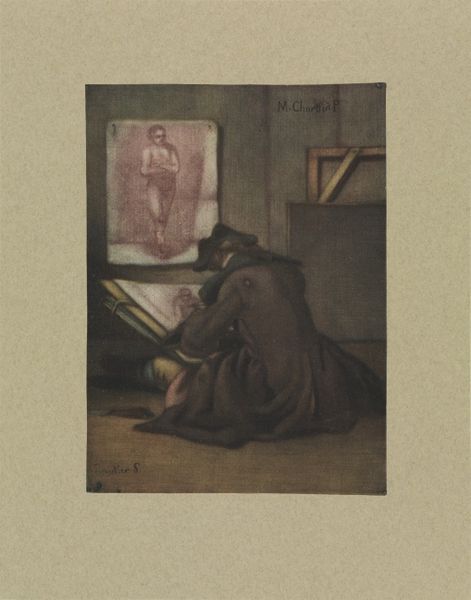
Titel: Der Zeichner (Le dessinateur devant le modèle)
Künstler: Jacques-Fabien Gautier-Dagoty
Standort: Karlsruhe
Institution: Staatliche Kunsthalle Karlsruhe
Schlagwörter: akt, blätter, dunkel, gemälde, mann, nackt, schatten, grün, sitzen, braun, frankreich, frau, frisur, grau, holz, hut, kreide, pastell, rücken, schwarz, skizze, zeichnung, zimmer, rot, malerei, hose, jacke, mütze, wand, arm, kragen, lang, mensch, rahmen, bild, herr, holland, niederlande, portrait, signatur, boden, figur, haare, kutte, mantel, sitzend, stehend, blatt, england, gebeugt, rosa, arbeit, stilleben, rückenansicht, schrift, bilder, bilderrahmen, papier, modell, man, fußboden, übung, arbeiten, grafik, weis, französisch, lehnen, hat, men, oil, people, red, white, black, collar, dark, female, gouache, gray, green, hair, interior, lady, painting, robe, room, seat, seated, sit, sitting, wall, woman, zopf, atelier, maler, staffelei, looking, picture, pink, brown, floor, unscharf, hängen, unterschrift, buch, bedeckt, rückenfigur, loch, künstler, seite, scharz, knien, leinwand, dreispitz, stiefel, chardin, malen, kopie, rückansicht, schoss, hand, verschwommen, werkstatt, wood, zeichnen, naked, nude, head, mappe, boy, eyes, feet, light, view, drawing, paper, lernen, zeichenmappe, vorlage, wandbild, frame, look, purple, shadow, cap, coat, fabric, realism, sketch, tail, walking, boots, rötel, jacket, paintings, zeichner, akademie, model, british, papers, frames, person, studio, human, arms, cape, cloak, instrument, sizze, history, verstärkung, drawings, vertical, watercolour, art, colors, ground, signature, artist, back, bent, hunched, painter, pants, study, studying, box, map, pencil, medieval, draw, legs, malend, book, figure, abmalen, chalk, charcoal, contemporary, canvas, paint, sitzender mann, act, hanging, worker, rötelzeichnung, vorbild, standing, poor, abzeichnen, mappen, kopieren, mahler, body, realistic, border, thighs, statif, button, kopist, drafting, tools, keilrahmen, zeichenbrett, posed, image, self-portrait, rahen, woods, breeches, frau akt, artists, inside, alone, mystery, braid, focus, colonial, petticoat, chiaroscuro, ilder, m, 19th century, p, m., betrachtend, har, workshop, sketchbook, tricorne, behind, hole, copy, signed, student, modeling, sketching, slouch, mute, studi, portfolio, artwork, frane, ainting, rear, write, pirate, mastercopy, solitude, siting, inception, künstelr, draughtsman, trench coat, apper, illustratration, sanguinea, instrumen, studiop, practicing, stretcher, canvases, rückwärtig, alubm, sinature, copist, taupe, statiff, cherbin, icture, zeiczhner